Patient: sex M, age 57
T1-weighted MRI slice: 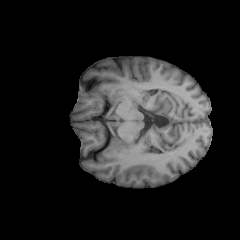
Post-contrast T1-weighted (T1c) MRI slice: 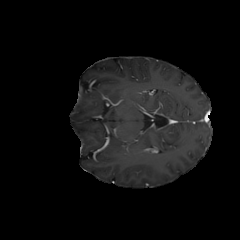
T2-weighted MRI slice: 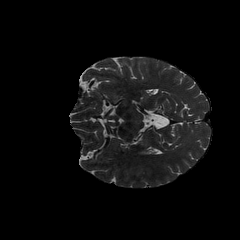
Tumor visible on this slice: no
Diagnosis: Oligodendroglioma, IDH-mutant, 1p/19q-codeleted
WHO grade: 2